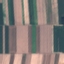
Land use / land cover class: AnnualCrop